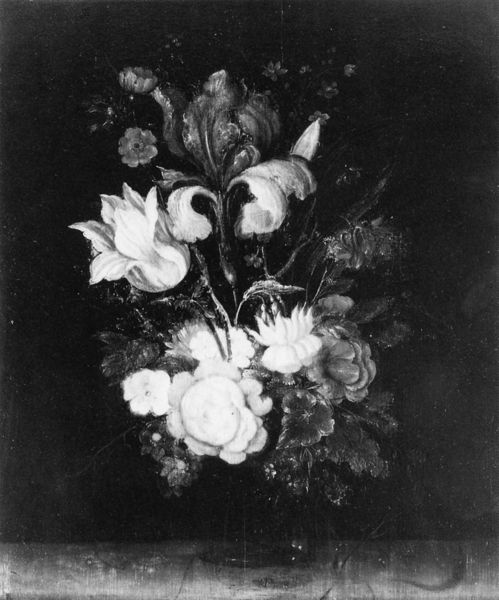
Titel: Blumenstilleben in einer glatten Vase
Künstler: Roelant Savery
Institution: unbekannt
Schlagwörter: blätter, dunkel, gemälde, laub, wasser, weiß, blume, blumen, glas, grau, schwarz, tisch, blüte, blüten, rose, malerei, bild, spiegelung, blatt, schön, stilleben, stillleben, vase, blumenvase, blumenstrauss, foto, stiel, tulpe, balustrade, glasvase, schwarzweiss, lilie, stängel, sims, knospe, knospen, iris, veilchen, vergissmeinnicht, tropfen, akelei, aster, päonie, kunstwerk, tischgedeck, #grau, stilleben#, akkelei, hahnenfuss